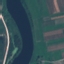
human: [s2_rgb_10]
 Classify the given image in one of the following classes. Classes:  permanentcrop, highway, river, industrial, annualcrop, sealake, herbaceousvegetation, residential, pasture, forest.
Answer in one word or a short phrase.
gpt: River